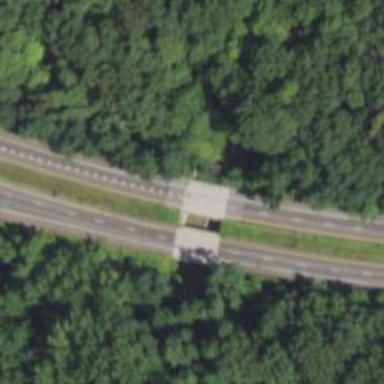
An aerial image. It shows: Primary highway bridge with asphalt surface. It is also classified as expressway.